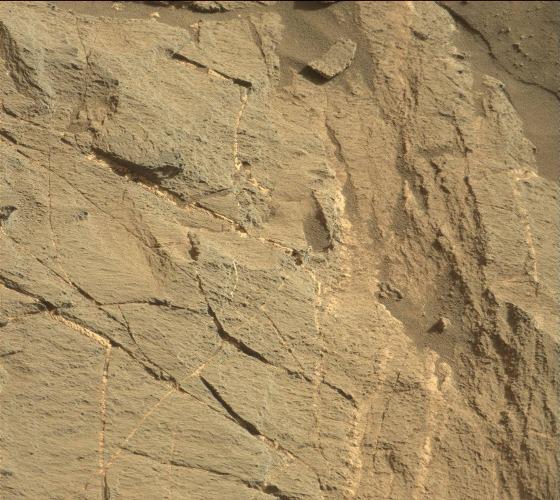
Terrain classes present: Bedrock, Gravel / Sand / Soil, Rock, Shadow